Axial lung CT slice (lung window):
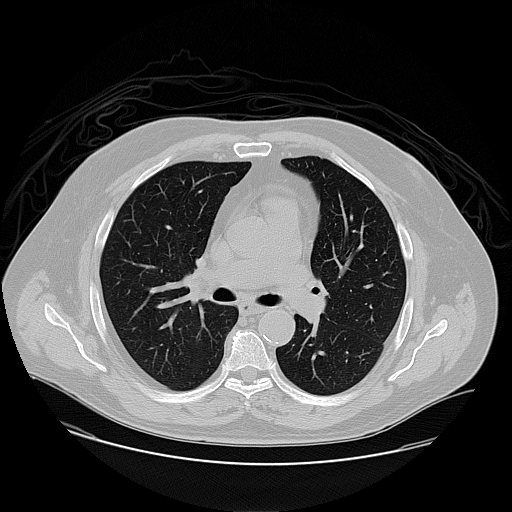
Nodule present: no